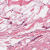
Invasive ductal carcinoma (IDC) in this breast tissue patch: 0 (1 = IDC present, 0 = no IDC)